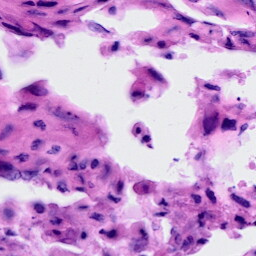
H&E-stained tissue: Cervix